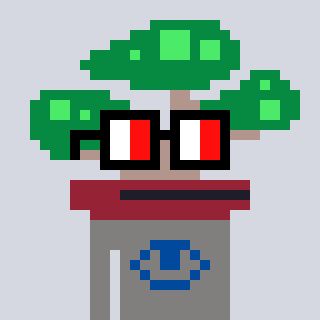
a pixel art character with square glasses with black frames and red eyes, a bonsai-shaped head and a bluegrey-colored body on a cool background